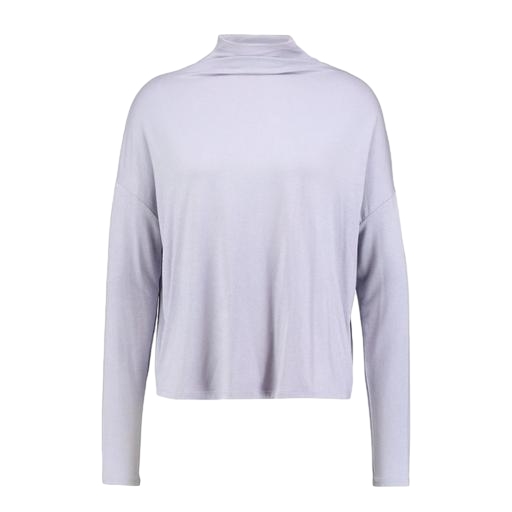
high-neck top, blue oversized roll-neck top, long-sleeve top, white background